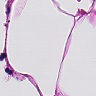
Metastatic tissue present: no